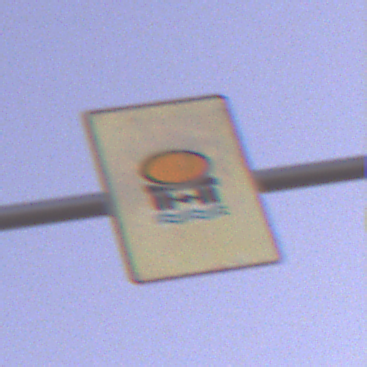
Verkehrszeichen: FahrzeugeMitWassergefaehrdenderLadungOhnePfeilsymbol
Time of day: Dawn
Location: Outdoor (RoadRail)
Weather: Clear
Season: NotSpecified
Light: Natural